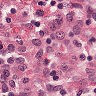
Metastatic tissue present: no